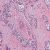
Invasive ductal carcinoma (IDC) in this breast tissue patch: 0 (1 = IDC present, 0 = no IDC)